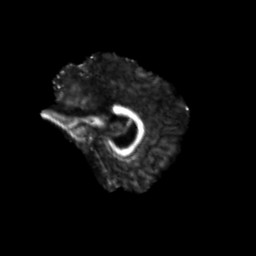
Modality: FA
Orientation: sagittal
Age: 26
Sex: female
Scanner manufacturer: siemens
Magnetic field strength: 3 T
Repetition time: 3.5 s
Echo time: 0.125 s